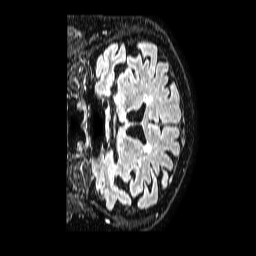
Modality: FLAIR
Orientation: coronal
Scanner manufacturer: philips
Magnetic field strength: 1.5 T
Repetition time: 4.8 s
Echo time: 0.3 s